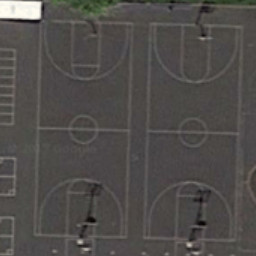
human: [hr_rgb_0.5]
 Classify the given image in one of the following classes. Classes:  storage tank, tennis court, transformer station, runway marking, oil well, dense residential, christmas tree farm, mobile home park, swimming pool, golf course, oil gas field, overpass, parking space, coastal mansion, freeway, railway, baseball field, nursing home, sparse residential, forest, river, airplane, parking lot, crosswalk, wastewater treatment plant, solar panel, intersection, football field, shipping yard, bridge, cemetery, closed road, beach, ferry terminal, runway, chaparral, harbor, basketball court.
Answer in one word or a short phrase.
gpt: basketball court